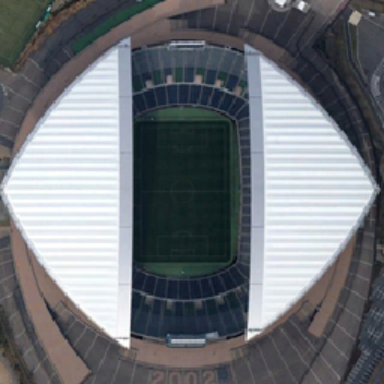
The stadium is close to several parking lots .